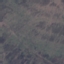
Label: HerbaceousVegetation